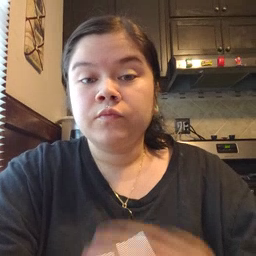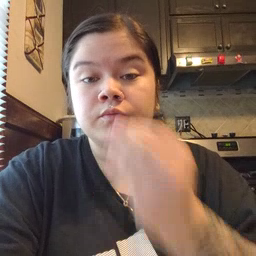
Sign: food